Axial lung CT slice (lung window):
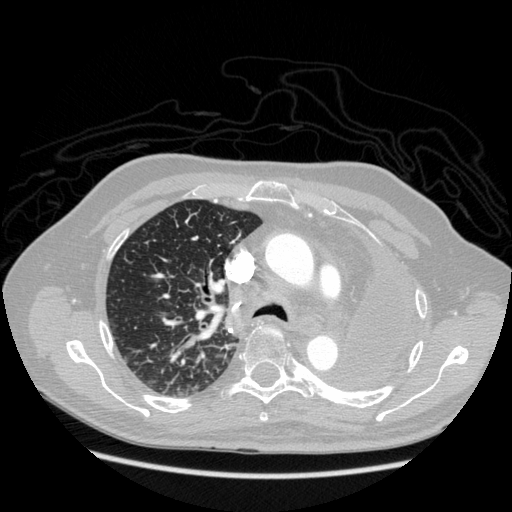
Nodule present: no